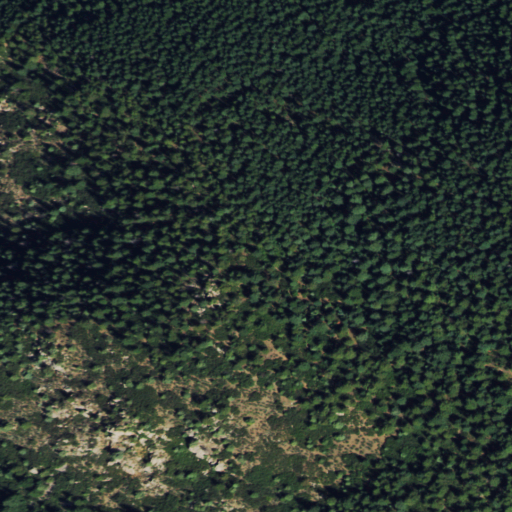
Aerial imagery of mountain in Colorado named Wilds Peak containing evergreen forest, deciduous forest, shrub, and mixed forest